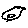
Label: bird